Question: I have a report in 'SSRS' (SSRS 2008, running on Windows 2008 Server, running in Sharepoint integrated mode) that is returning an error. However - I have no idea what the error is. If I run the report on the Report Server, I'm returned this error message.

Crystal clear, right?
I have enabled Remote Errors via 'Reporting Services', so I believe I can get the error by querying the ReportServer database by this:
'''
SELECT * FROM ExecutionLogStorage
ORDER BY TimeStart DESC
'''
I see the report I ran, but "Status" is "rsSuccess".
The AdditionalInfo field returns:
'''
<AdditionalInfo>
<ProcessingEngine>2</ProcessingEngine>
<ScalabilityTime>
<Pagination>0</Pagination>
<Processing>0</Processing>
</ScalabilityTime>
<EstimatedMemoryUsageKB>
<Pagination>4</Pagination>
<Processing>18</Processing>
</EstimatedMemoryUsageKB>
<DataExtension>
<SQL>1</SQL>
</DataExtension>
</AdditionalInfo>
'''
From that, it looks the report ran successfully, but it obviously didn't.
When I look through the SSRS logs, located here:
I see this:
'''
library!ReportServer_0-9!abc!12/02/2013-13:52:47:: Call to GetPermissionsAction(http://ReportServer/reports/Documents/BlackList_Report.rdl).
library!ReportServer_0-9!11a4!12/02/2013-13:52:47:: Call to ListParentsAction(http://ReportServer/reports/Documents/BlackList_Report.rdl).
library!ReportServer_0-9!d54!12/02/2013-13:52:47:: Call to GetPermissionsAction(http://ReportServer/reports).
library!ReportServer_0-9!1c2c!12/02/2013-13:52:47:: Call to GetSystemPropertiesAction().
library!ReportServer_0-9!abc!12/02/2013-13:52:47:: Call to GetPermissionsAction(http://ReportServer/reports/Documents/BlackList_Report.rdl).
library!ReportServer_0-9!11b4!12/02/2013-13:52:48:: i INFO: RenderForNewSession('http://ReportServer/reports/Documents/BlackList_Report.rdl')
runningjobs!ReportServer_0-9!a70!12/02/2013-13:54:18:: i INFO: Adding: 1 running jobs to the database
'''
Again, nothing that explains what the error is. How can I figure out what is causing this error?
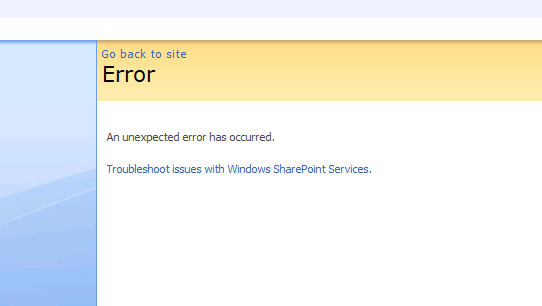
Answer: Alright - I was able to configure 'Sharepoint' to display the actual error. It has nothing to do with 'SSRS'.
To get the full 'Sharepoint' error, you need to make some changes in the 'web.config' file, which is typically located in the following directory: 'c:\inetpub\wwwroot\wss\VirtualDirectories'.
The changes you need to make are:
Find this entry:
'<SafeMode MaxControls="200" CallStack="false" DirectFileDependencies="10" TotalFileDependencies="50" AllowPageLevelTrace="false">'
and replace it with:
'<SafeMode MaxControls="200" CallStack="true" DirectFileDependencies="10" TotalFileDependencies="50" AllowPageLevelTrace="true">'
Lastly, change:'<customErrors mode="On" />' to '<customErrors mode="Off" />'.
Save the file. I did not need to reboot Sharepoint for this to work.
Now Sharepoint should provide a detailed error message.